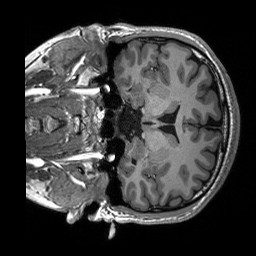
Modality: T1w
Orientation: coronal
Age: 22
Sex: male
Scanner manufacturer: siemens
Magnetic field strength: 3 T
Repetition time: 2.53 s
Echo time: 0.00227 s